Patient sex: M
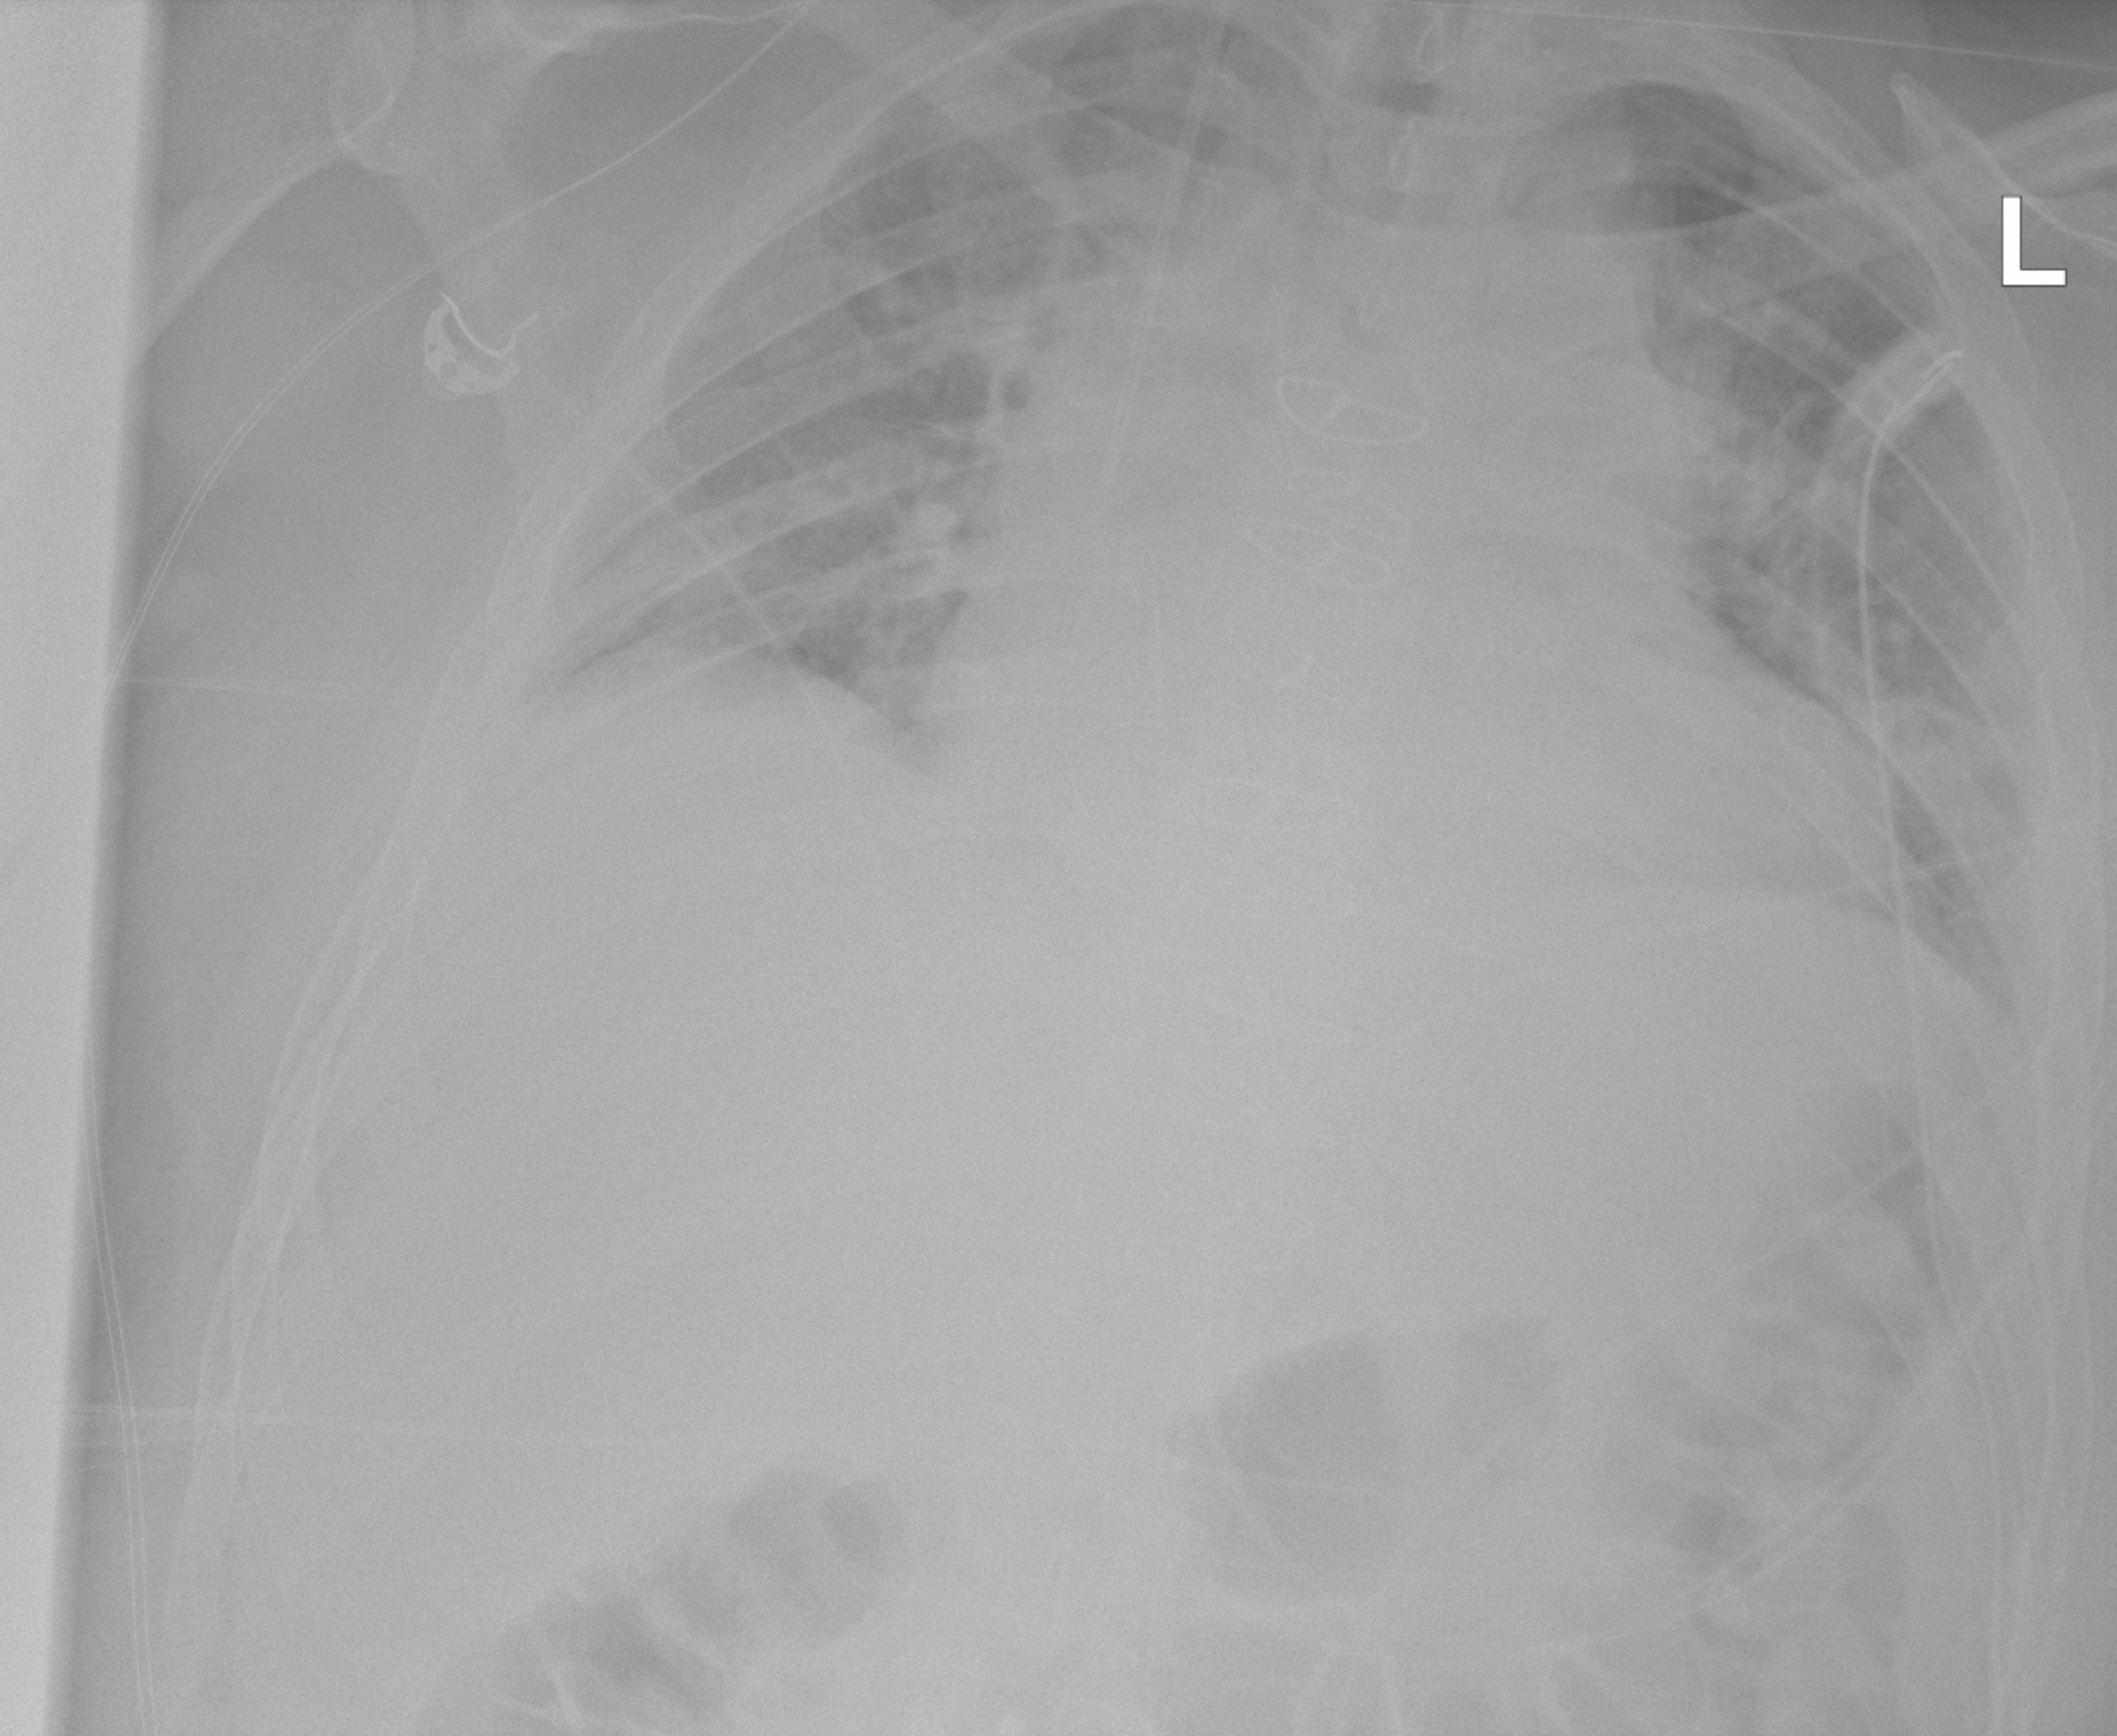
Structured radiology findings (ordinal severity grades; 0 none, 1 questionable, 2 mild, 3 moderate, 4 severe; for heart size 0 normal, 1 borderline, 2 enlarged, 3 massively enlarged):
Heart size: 2
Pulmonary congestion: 2
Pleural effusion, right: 0
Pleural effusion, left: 0
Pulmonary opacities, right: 2
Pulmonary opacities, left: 2
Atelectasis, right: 2
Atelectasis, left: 2